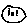
Label: smiley face